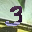
Label: 3